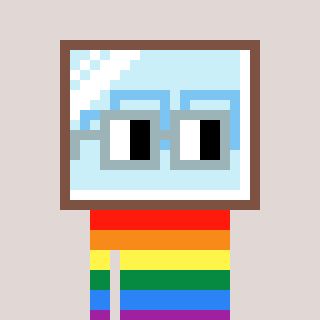
a pixel art character with square dark gray glasses, a mirror-shaped head and a rust-colored body on a warm background